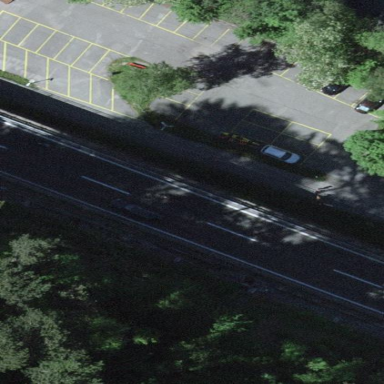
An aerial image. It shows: Parking area with surface.